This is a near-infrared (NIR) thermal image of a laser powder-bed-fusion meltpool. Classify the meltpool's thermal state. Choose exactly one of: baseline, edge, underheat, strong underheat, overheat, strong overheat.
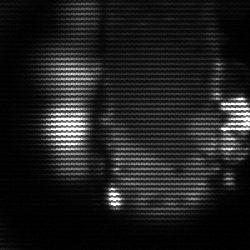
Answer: strong underheat